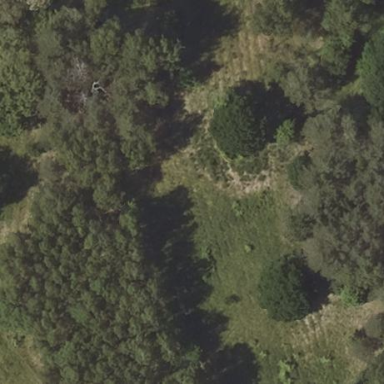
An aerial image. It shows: Patch of scrub vegetation.